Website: bh-photo
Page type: address-validator
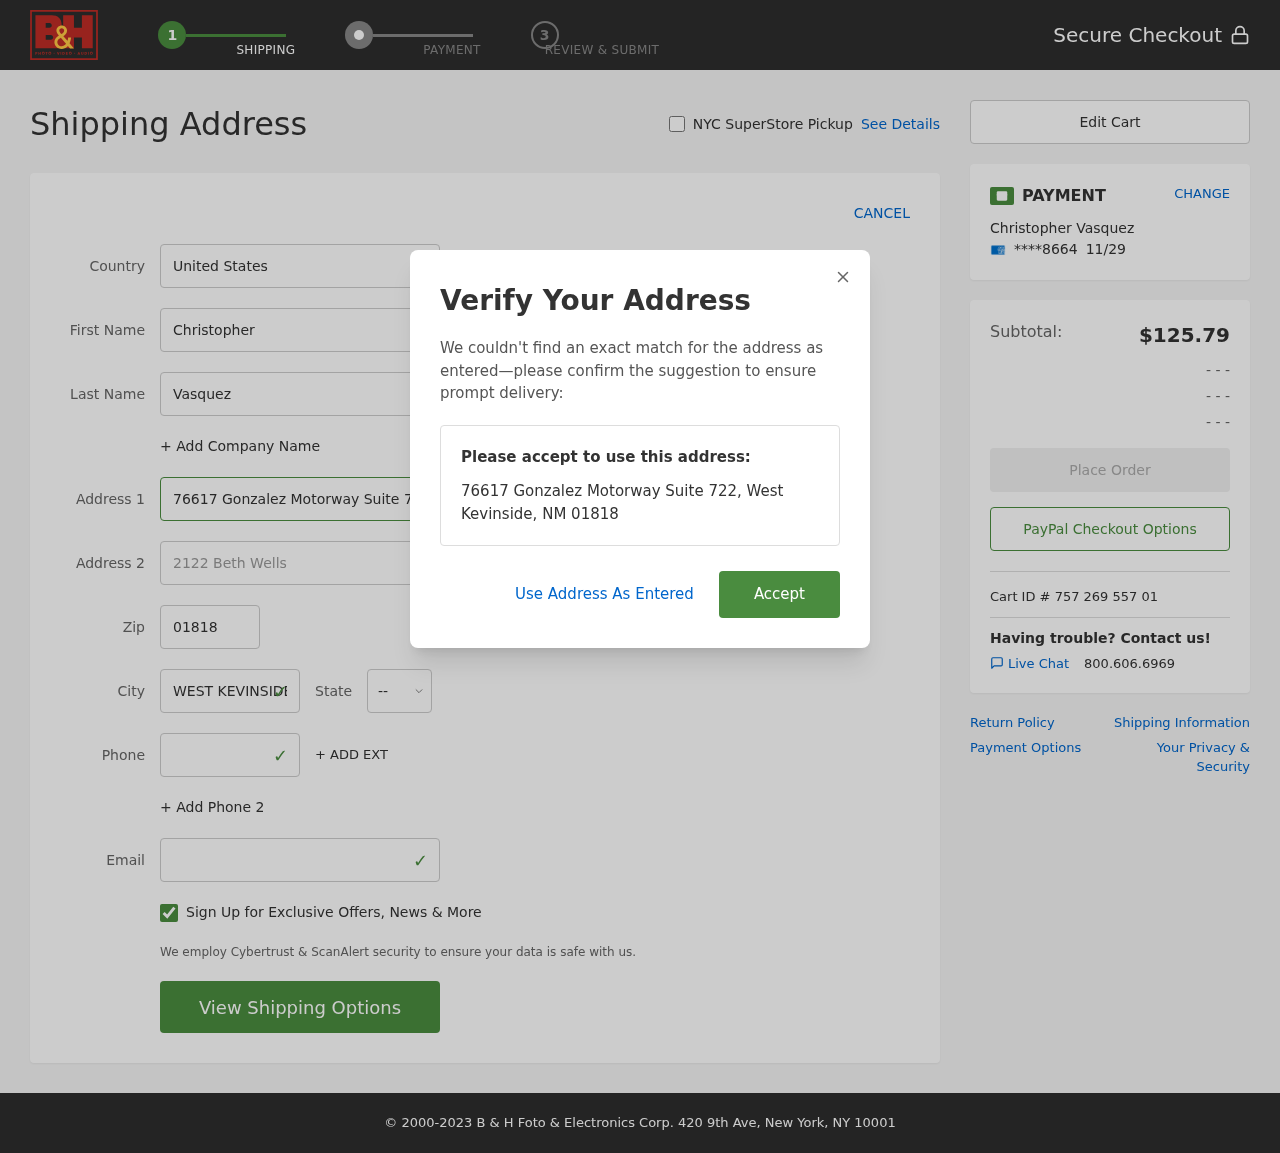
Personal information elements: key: PII_CARD_EXPIRY
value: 11/29
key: PII_CARD_LAST4
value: ****8664
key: PII_CITY
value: West Kevinside
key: PII_COUNTRY
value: United States
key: PII_EMAIL
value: christopher_vasquez@gmail.com
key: PII_FIRSTNAME
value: Christopher
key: PII_FULLNAME
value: Christopher Vasquez
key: PII_LASTNAME
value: Vasquez
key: PII_PHONE
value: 5336773053
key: PII_POSTCODE
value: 01818
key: PII_STATE_ABBR
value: NM
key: PII_STREET
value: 76617 Gonzalez Motorway Suite 722
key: PII_STREET2
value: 2122 Beth Wells
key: PII_CITY_STATE_ZIP
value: West Kevinside, NM 01818
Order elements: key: ORDER_SUBTOTAL
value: $125.79
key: ORDER_ID
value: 757 269 557 01